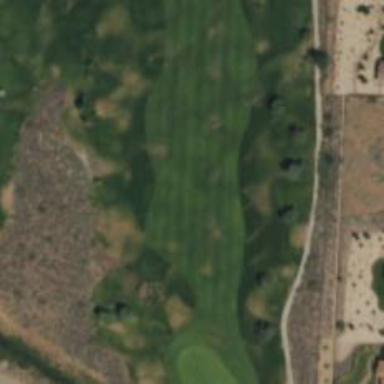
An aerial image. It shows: View of golf hole.